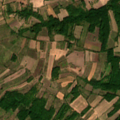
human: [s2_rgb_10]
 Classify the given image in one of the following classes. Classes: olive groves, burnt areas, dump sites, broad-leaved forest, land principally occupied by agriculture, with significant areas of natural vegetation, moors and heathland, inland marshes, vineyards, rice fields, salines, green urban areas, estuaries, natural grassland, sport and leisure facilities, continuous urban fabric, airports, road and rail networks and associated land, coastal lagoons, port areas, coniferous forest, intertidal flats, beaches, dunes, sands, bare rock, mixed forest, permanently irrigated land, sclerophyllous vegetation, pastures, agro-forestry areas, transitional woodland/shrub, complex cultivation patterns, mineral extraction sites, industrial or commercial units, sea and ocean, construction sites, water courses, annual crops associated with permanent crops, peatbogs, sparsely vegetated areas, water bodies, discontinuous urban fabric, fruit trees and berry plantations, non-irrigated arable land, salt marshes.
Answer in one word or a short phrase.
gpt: complex cultivation patterns, land principally occupied by agriculture, with significant areas of natural vegetation, broad-leaved forest